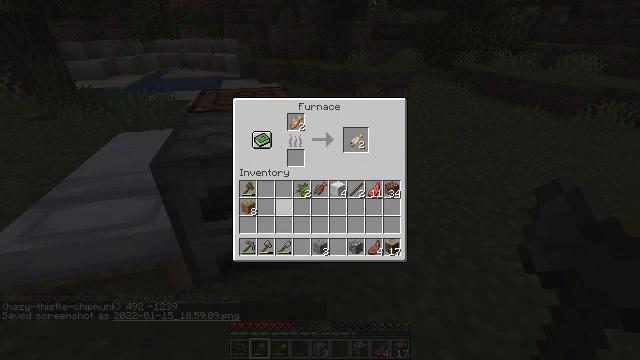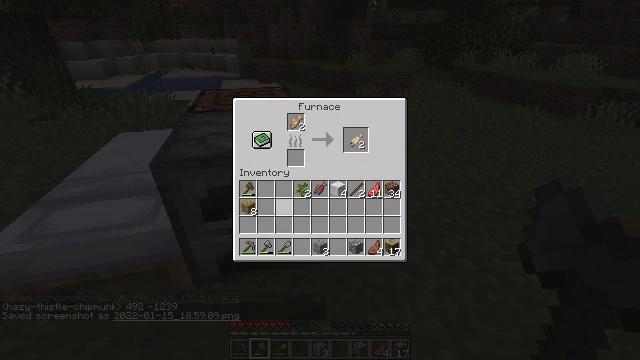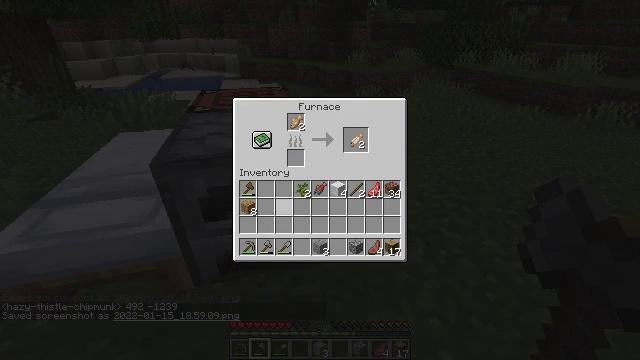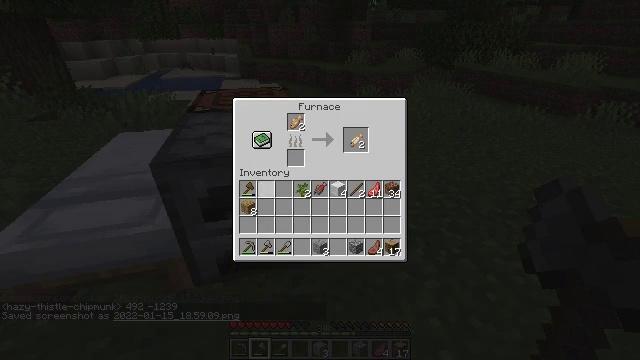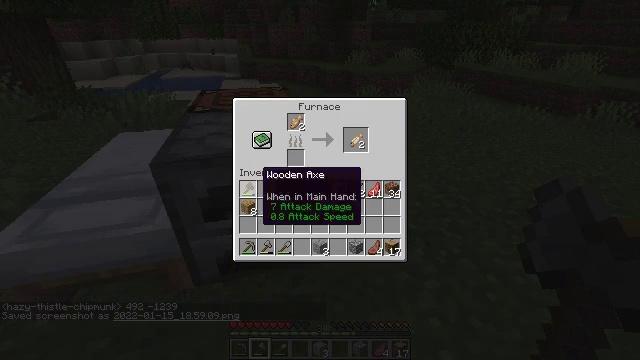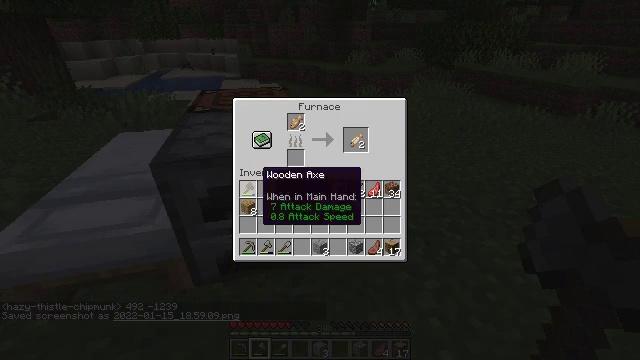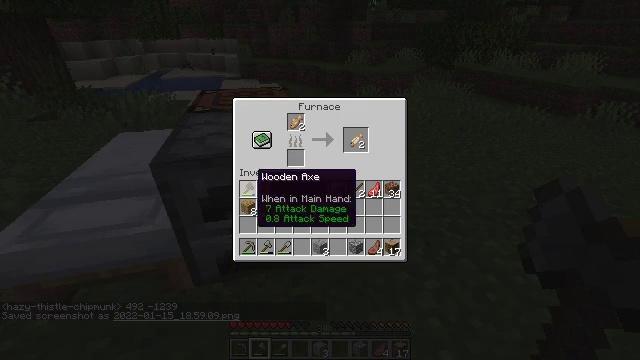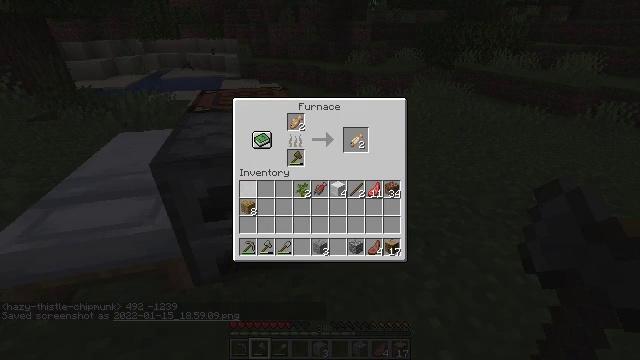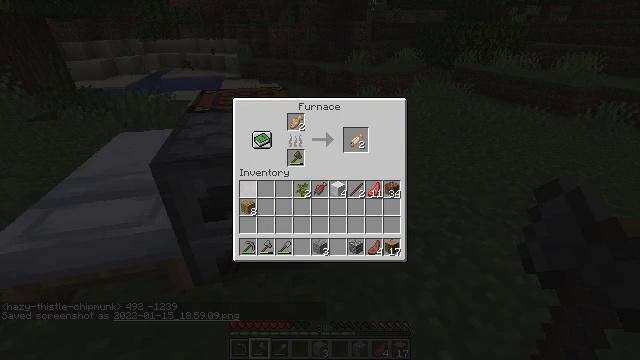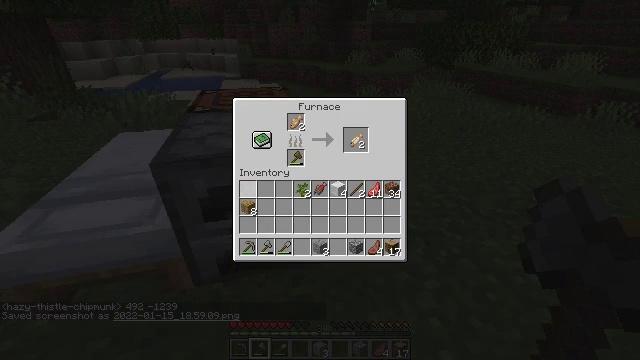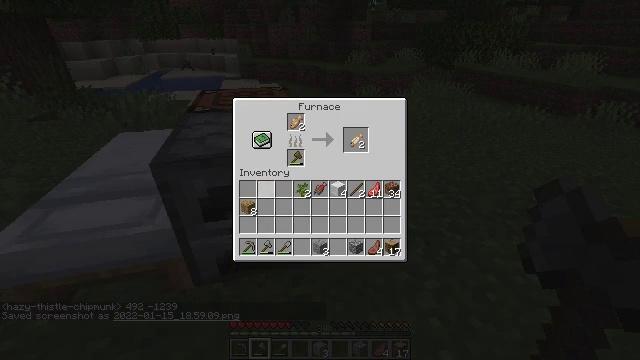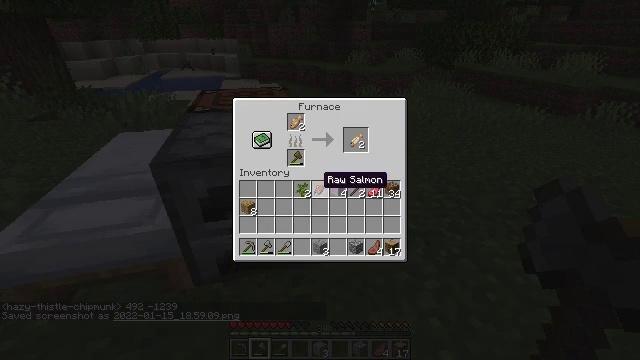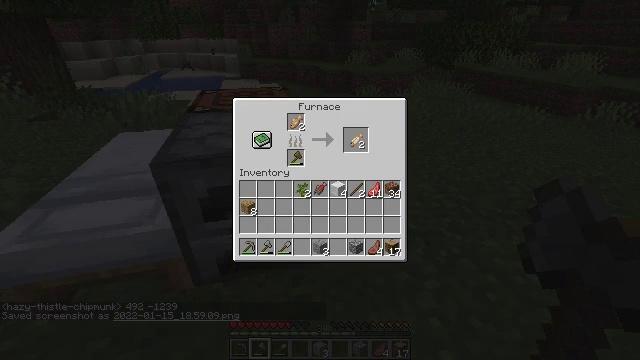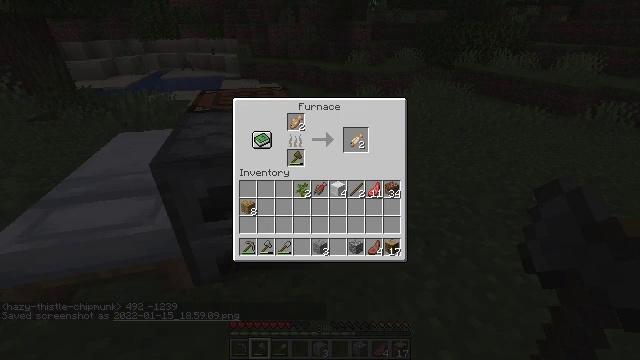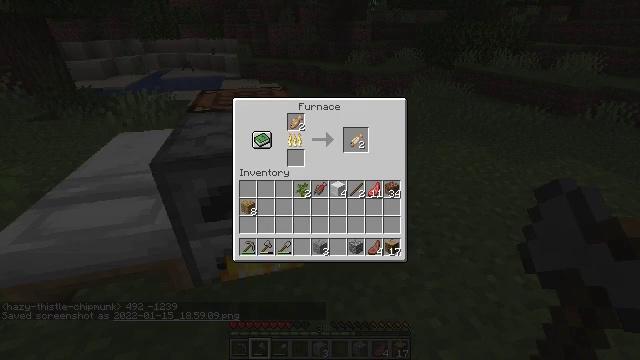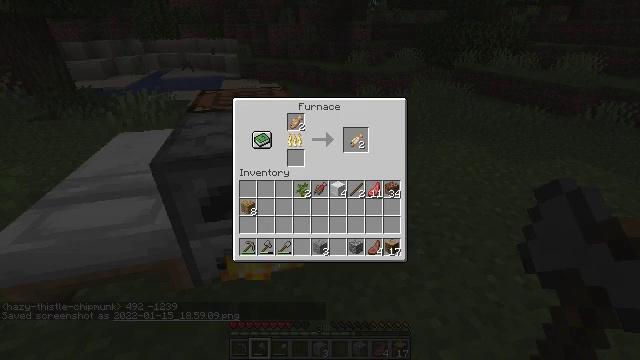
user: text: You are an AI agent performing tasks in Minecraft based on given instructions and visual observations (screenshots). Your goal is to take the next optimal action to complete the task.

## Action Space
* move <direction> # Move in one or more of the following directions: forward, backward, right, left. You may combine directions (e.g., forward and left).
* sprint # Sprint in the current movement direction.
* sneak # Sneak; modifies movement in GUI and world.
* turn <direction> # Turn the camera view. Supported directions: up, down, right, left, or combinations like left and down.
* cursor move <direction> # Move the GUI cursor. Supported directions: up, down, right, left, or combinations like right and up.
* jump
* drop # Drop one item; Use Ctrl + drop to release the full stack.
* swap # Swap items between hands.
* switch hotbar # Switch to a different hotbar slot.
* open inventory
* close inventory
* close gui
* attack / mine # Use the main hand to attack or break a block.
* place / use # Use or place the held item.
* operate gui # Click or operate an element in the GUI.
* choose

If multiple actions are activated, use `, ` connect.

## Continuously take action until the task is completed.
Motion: motion action
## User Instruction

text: Smelt a cooked cod.
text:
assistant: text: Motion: no_op
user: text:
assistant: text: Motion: no_op
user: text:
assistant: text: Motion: cursor move left and up
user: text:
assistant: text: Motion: cursor move left
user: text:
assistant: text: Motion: no_op
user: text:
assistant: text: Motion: sneak
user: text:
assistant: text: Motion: sneak, operate gui
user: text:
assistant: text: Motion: sneak, operate gui
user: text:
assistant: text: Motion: sneak
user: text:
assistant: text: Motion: cursor move right
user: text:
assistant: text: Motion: cursor move right
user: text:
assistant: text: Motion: cursor move right and up
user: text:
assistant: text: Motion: cursor move up
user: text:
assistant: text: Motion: no_op
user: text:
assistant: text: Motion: no_op
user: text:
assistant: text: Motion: no_op
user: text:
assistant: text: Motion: no_op
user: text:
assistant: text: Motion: no_op
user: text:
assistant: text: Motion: no_op
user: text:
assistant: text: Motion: no_op
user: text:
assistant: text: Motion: no_op
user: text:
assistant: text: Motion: no_op
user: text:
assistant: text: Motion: no_op
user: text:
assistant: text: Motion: no_op
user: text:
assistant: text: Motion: no_op
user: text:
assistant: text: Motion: no_op
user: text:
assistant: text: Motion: no_op
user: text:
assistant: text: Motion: sneak
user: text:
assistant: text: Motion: sneak, operate gui
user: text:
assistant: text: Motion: sneak, operate gui